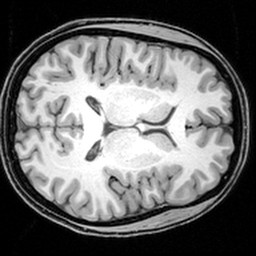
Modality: T1w
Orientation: axial
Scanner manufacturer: siemens
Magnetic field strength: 3 T
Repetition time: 1.9 s
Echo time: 0.00397 s